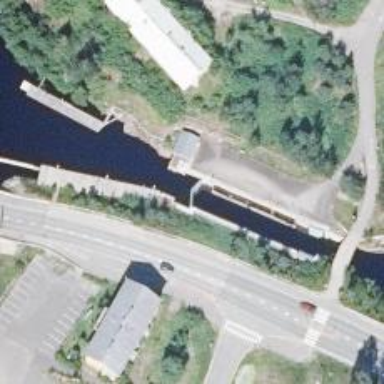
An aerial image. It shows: Lock gate on waterway.